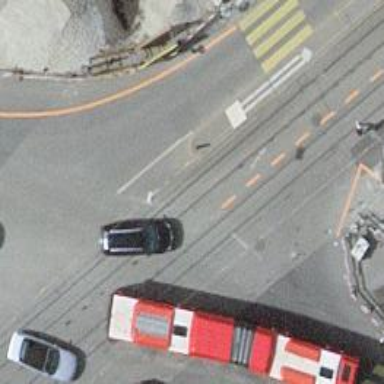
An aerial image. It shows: Uncontrolled road crossing with pedestrian island.